Question: Count the number of objects in the diagram.
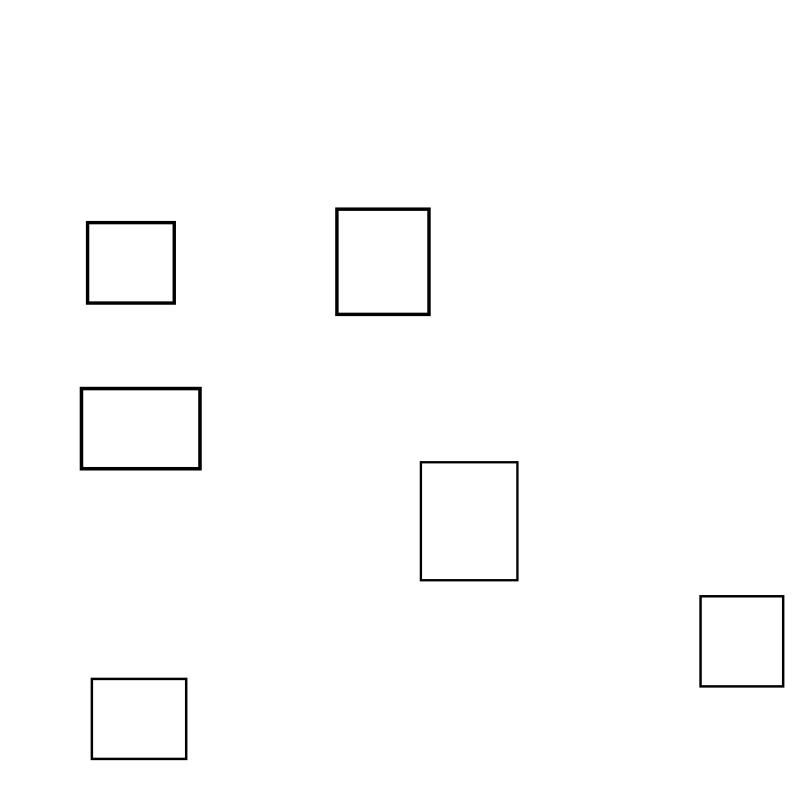
Answer: 6